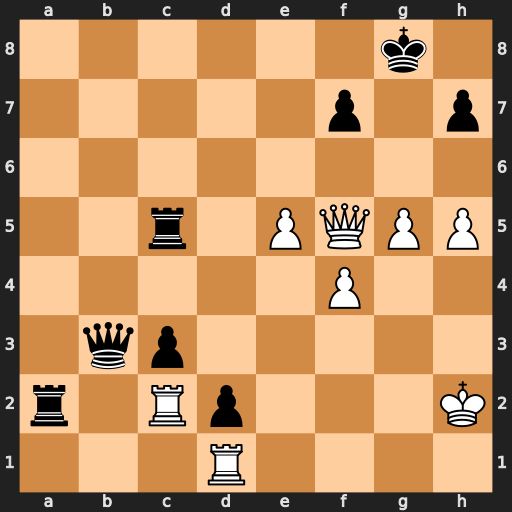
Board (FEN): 6k1/5p1p/8/2r1PQPP/5P2/1qp5/r1Rp3K/3R4
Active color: w
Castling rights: -
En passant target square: -
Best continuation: Qf6 Ra8 h6 Kf8 g6